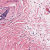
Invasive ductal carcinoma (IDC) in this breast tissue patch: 0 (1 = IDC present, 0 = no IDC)